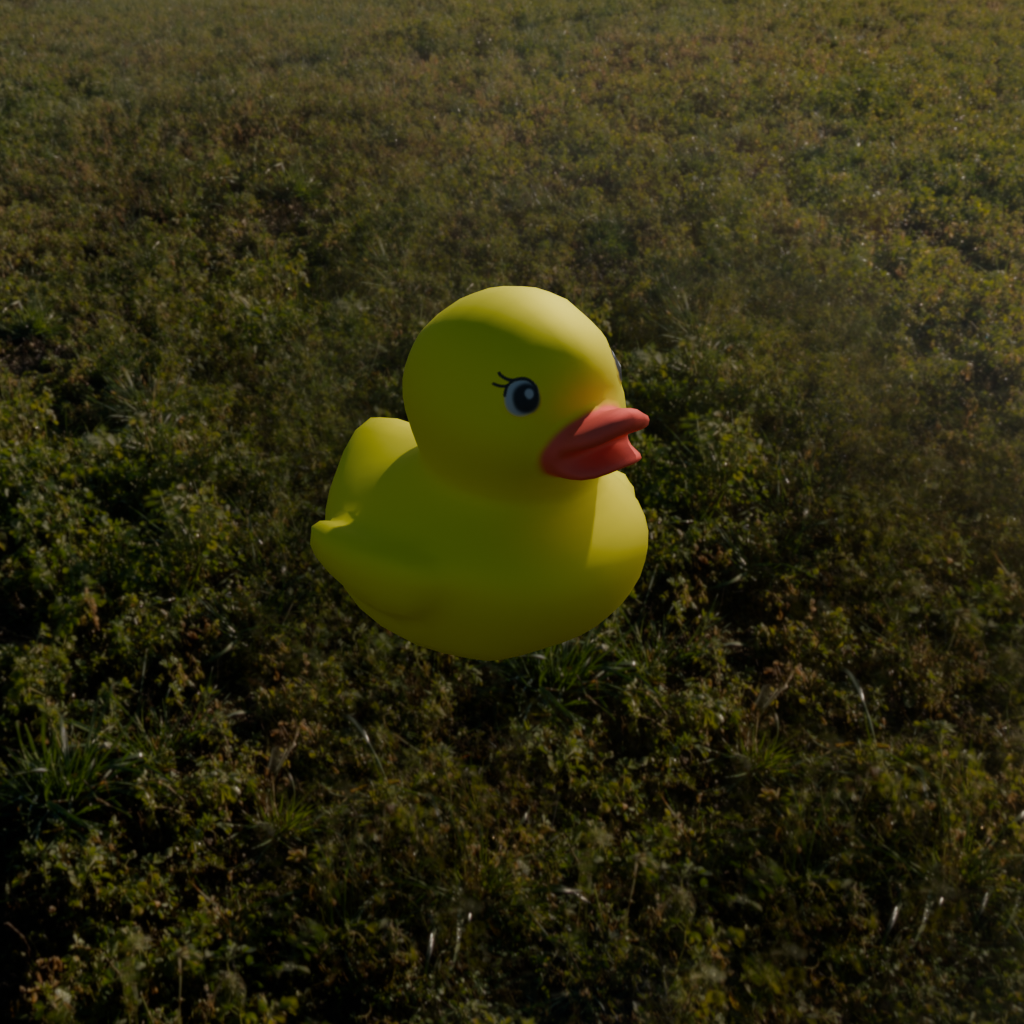
an image of a yellow rubber duck seen from <front_right> in a green field illuminated by the sun with a clear sky.